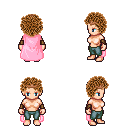
a pixel art fantasy rpg character, female body template, human, light skin, pink cape, teal pants, brown curly afro hairstyle, bronze tiara, cloth bracers, four views (front, back, left, right), 2x2 character sprite sheet, small pixel art, hard edges, no anti-aliasing